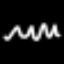
Label: squiggle